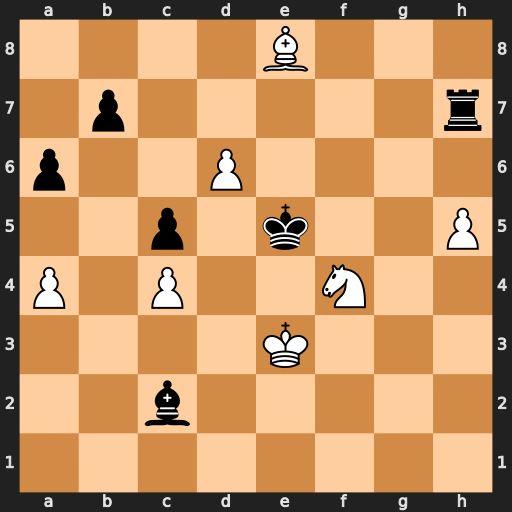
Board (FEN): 4B3/1p5r/p2P4/2p1k2P/P1P2N2/4K3/2b5/8
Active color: w
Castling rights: -
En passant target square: -
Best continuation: d7 Rxd7 Bxd7